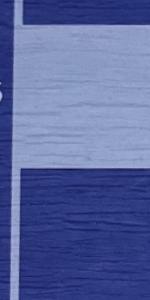
Label: Empty